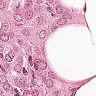
Metastatic tissue present: yes